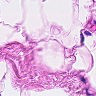
Metastatic tissue present: no